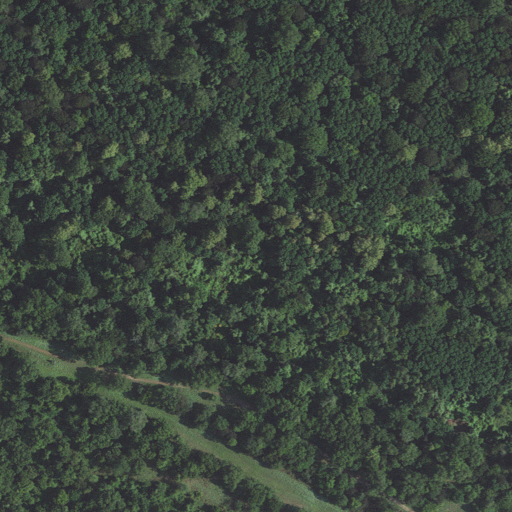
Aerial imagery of cape in Arkansas named Morgan Point containing only woody wetlands